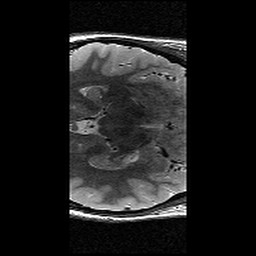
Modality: T2w
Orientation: axial
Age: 13
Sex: female
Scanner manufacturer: siemens
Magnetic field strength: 3 T
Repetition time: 9.23 s
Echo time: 0.067 s